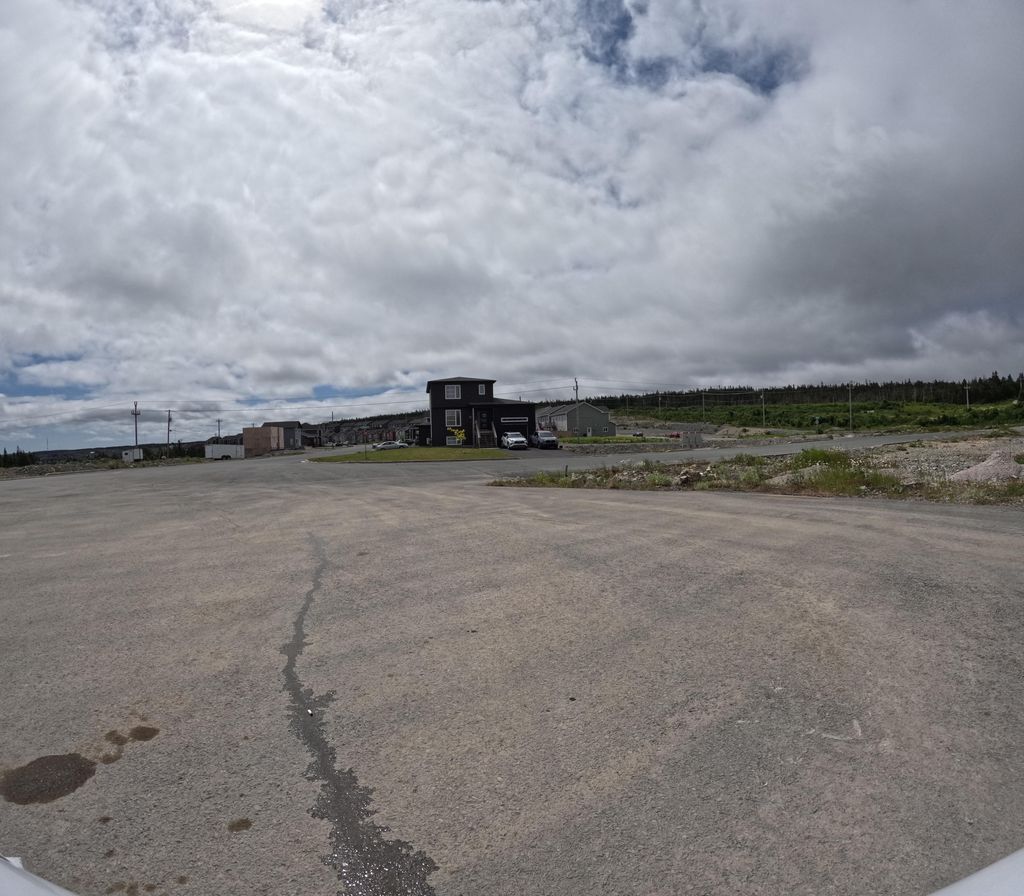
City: st_johns